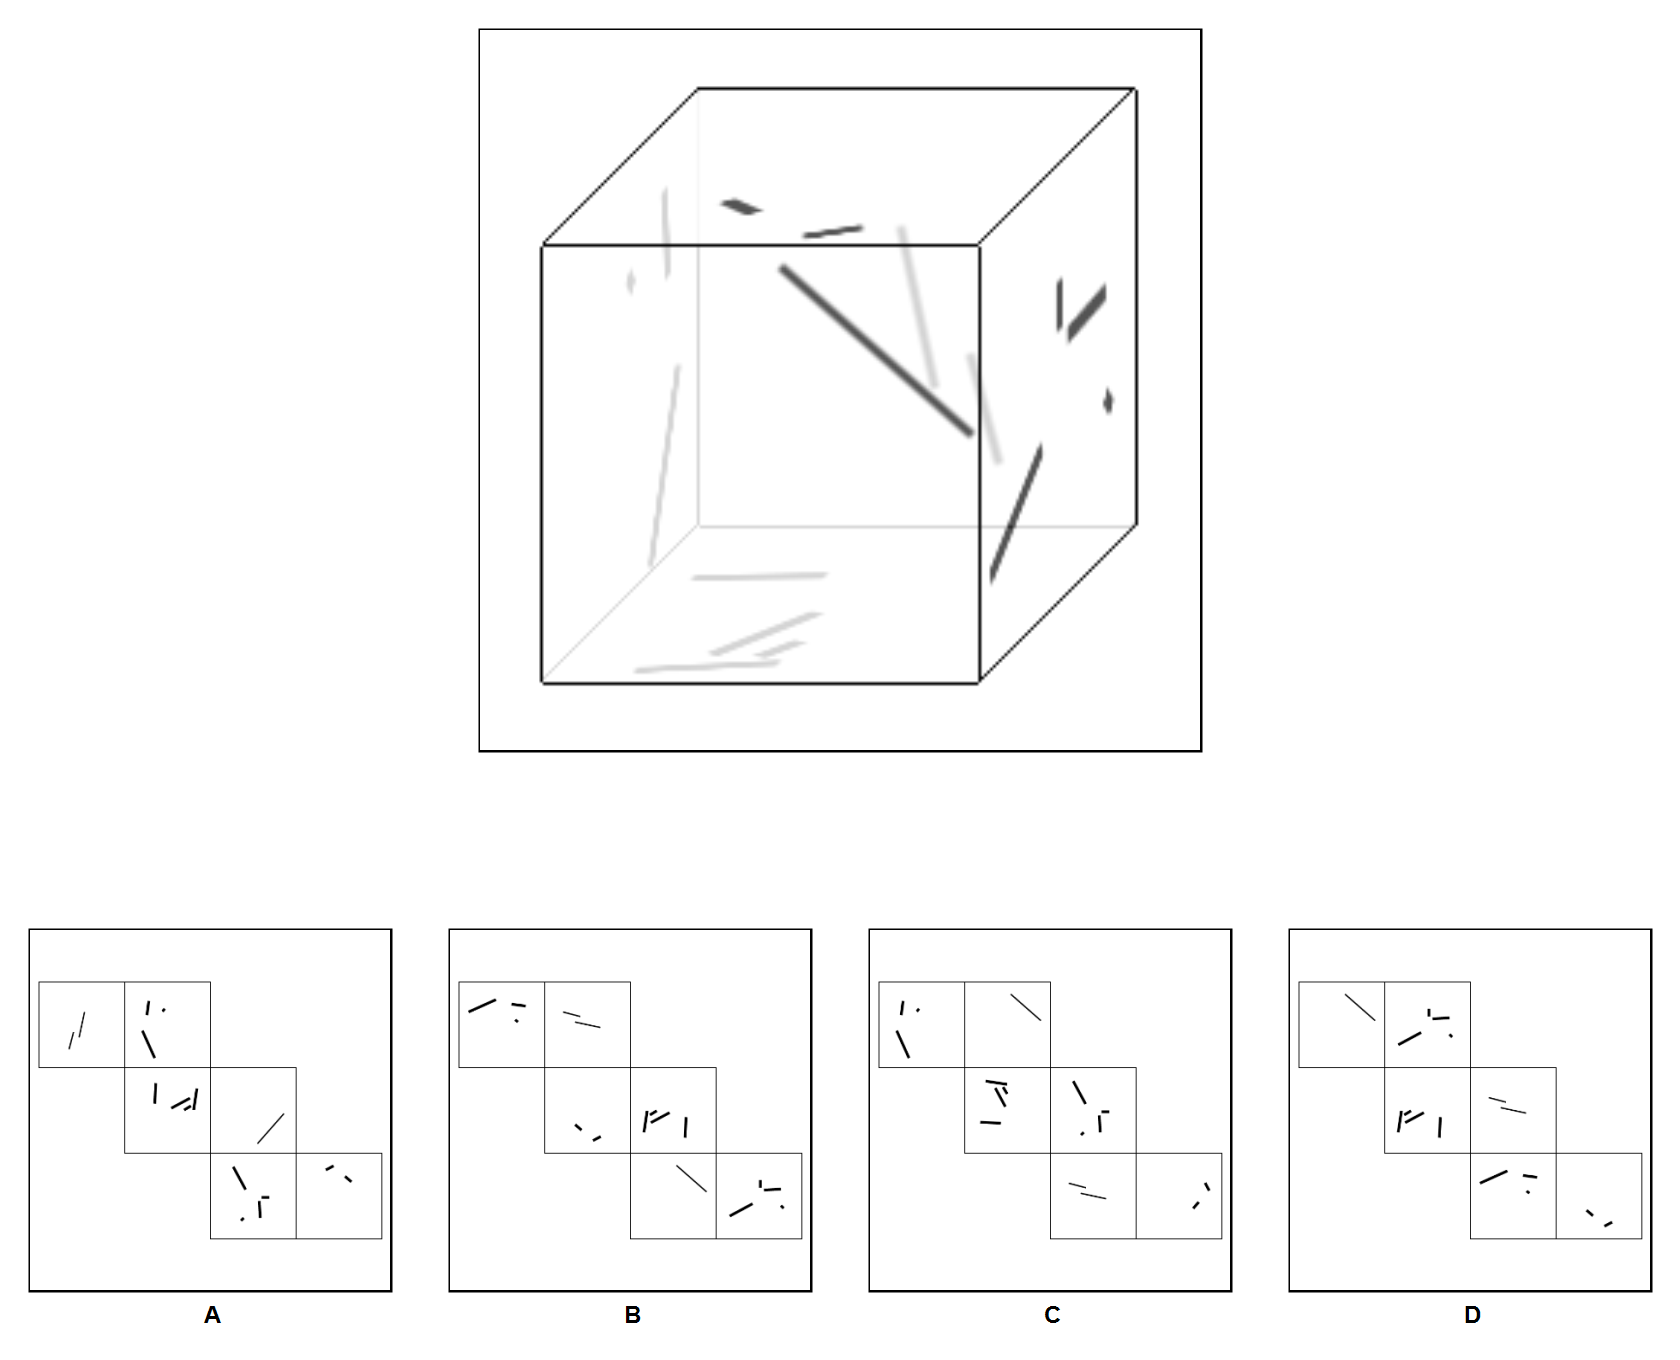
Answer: B